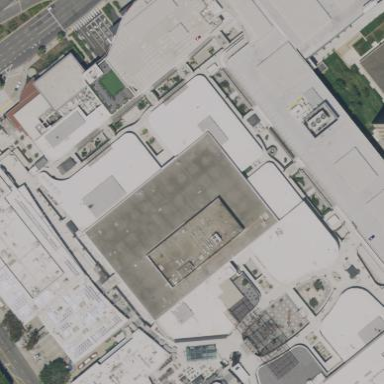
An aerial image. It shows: Retail building which is mall.